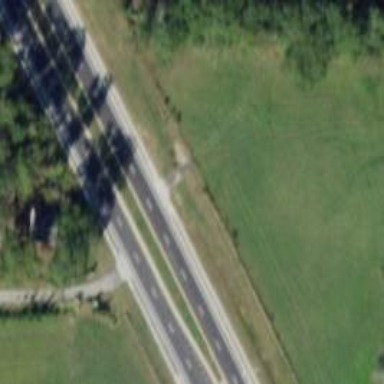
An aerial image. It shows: Asphalt road classified as primary highway.